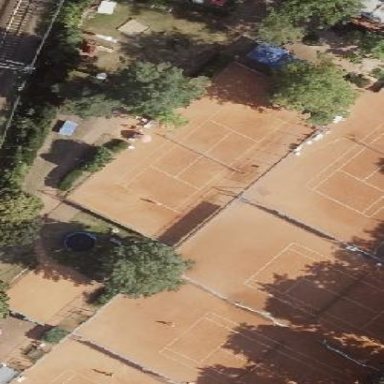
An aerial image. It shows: Clay tennis court on pitch.